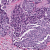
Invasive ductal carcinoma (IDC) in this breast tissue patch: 0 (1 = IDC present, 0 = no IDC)